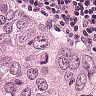
Metastatic tissue present: yes